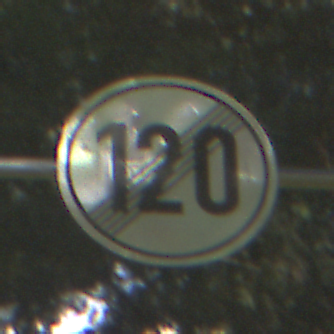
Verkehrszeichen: EndeGeschwindigkeit120
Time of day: MorningAfternoon
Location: Outdoor (Nature)
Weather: Clear
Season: NotSpecified
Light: Natural